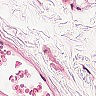
Metastatic tissue present: no